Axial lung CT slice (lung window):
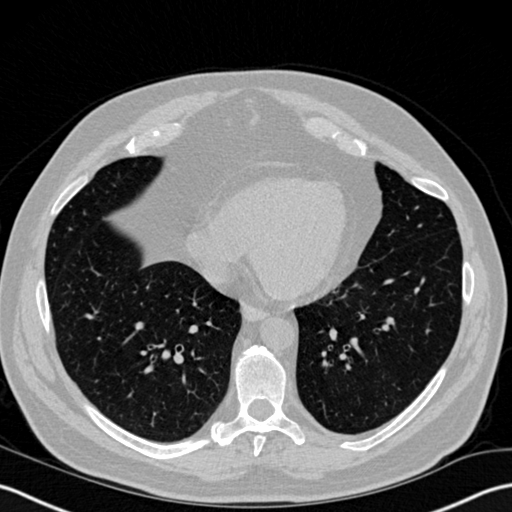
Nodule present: no